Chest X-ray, AP view. Patient: 75 years old, sex M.
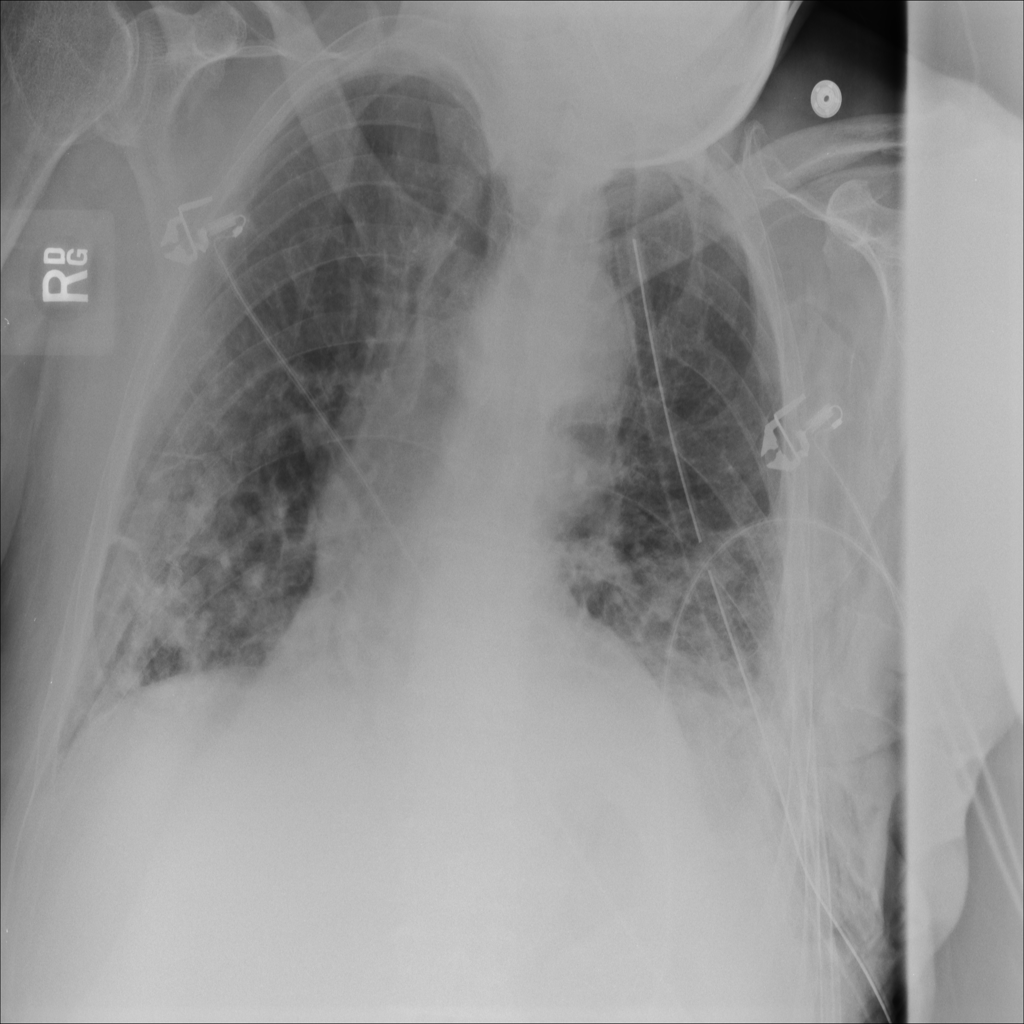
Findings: No Finding